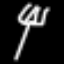
Label: fork